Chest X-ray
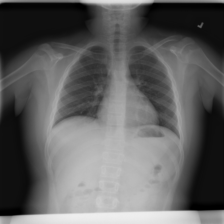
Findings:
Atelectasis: negative
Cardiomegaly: negative
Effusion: negative
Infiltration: negative
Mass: negative
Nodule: negative
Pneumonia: negative
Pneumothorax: negative
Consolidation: negative
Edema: negative
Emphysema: negative
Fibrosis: negative
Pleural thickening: negative
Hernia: negative